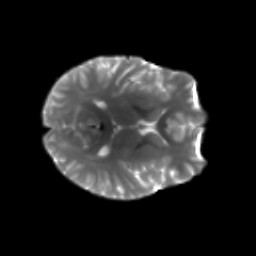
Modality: T2w
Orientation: axial
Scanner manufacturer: siemens
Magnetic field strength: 3 T
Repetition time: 4.16 s
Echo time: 0.0806 s